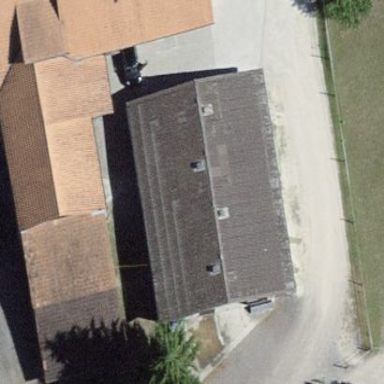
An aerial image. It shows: Barn.